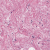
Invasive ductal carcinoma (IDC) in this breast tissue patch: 0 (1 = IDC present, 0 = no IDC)